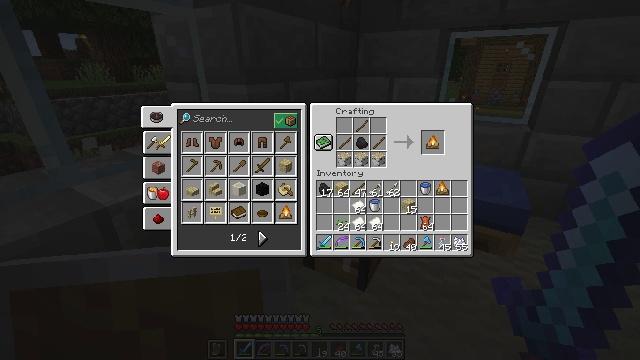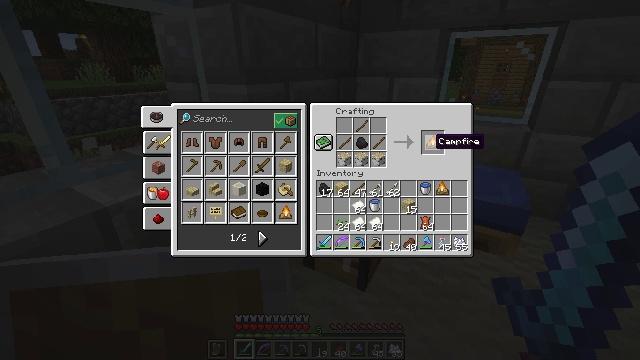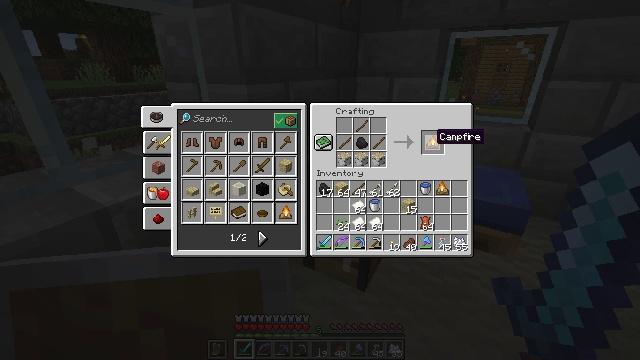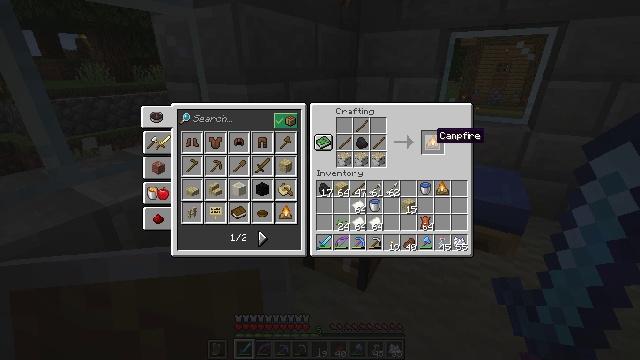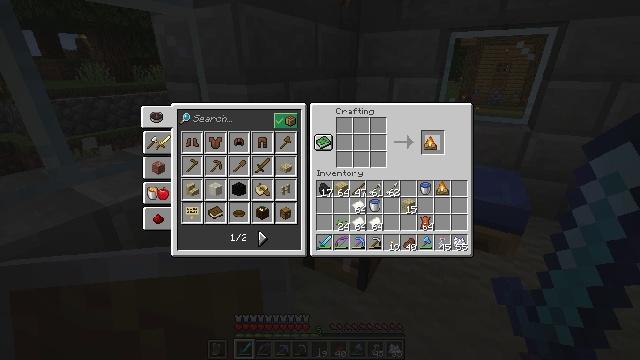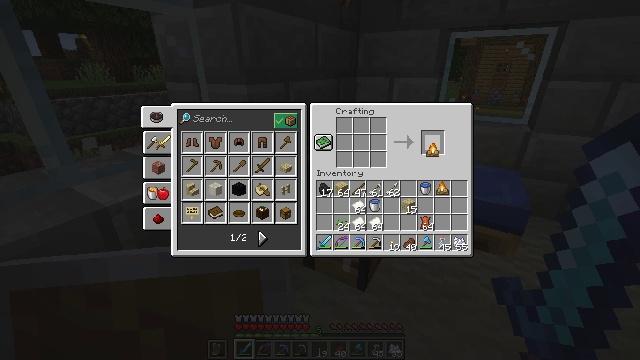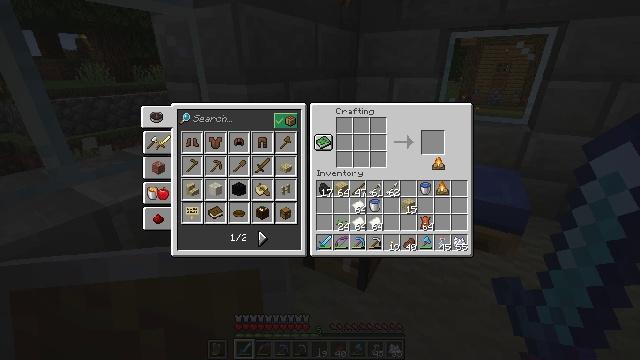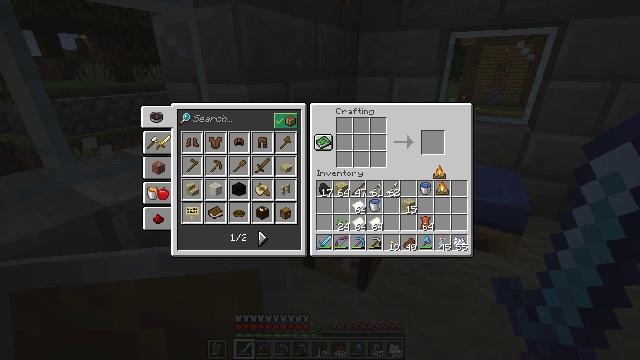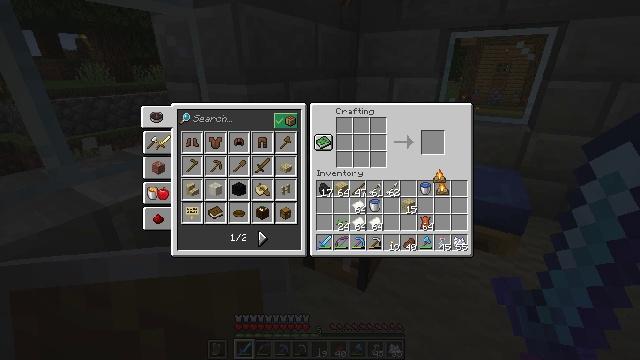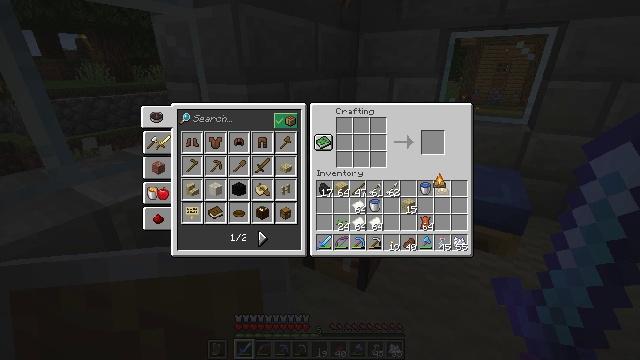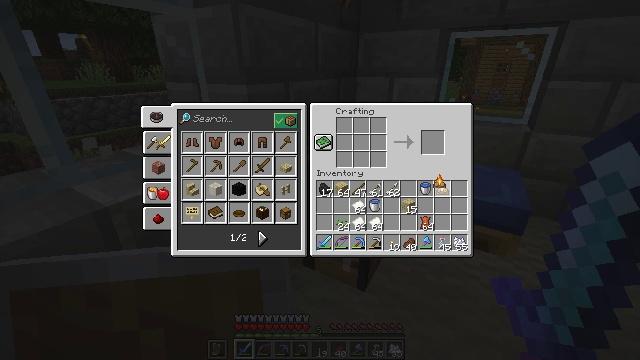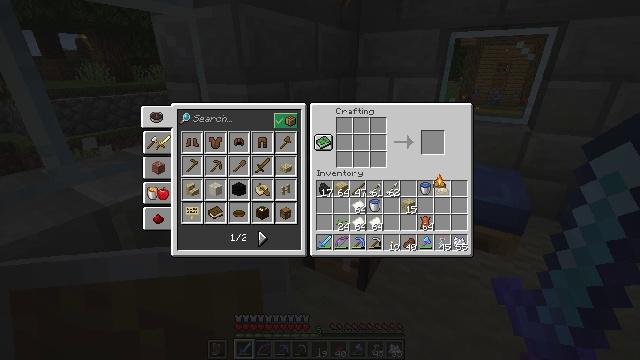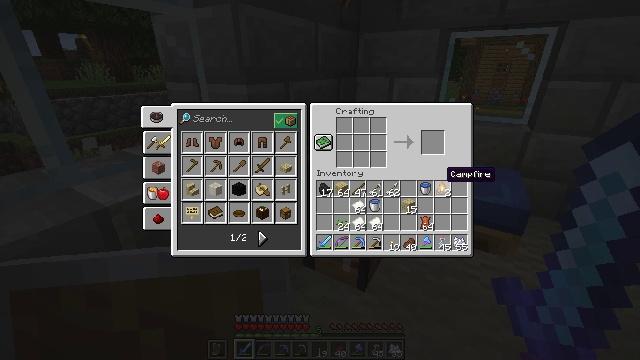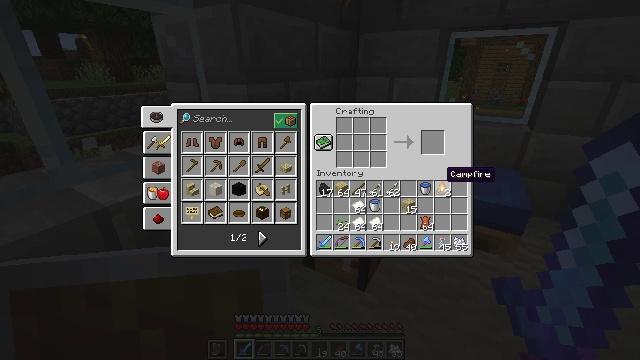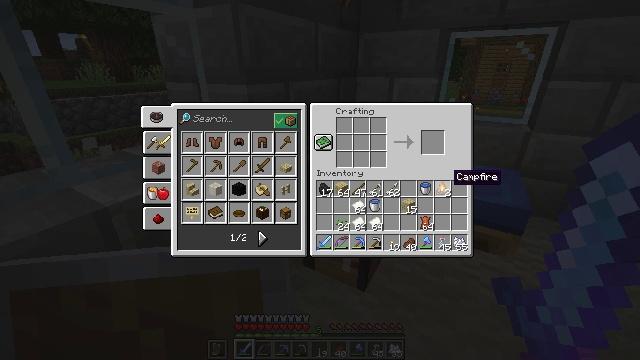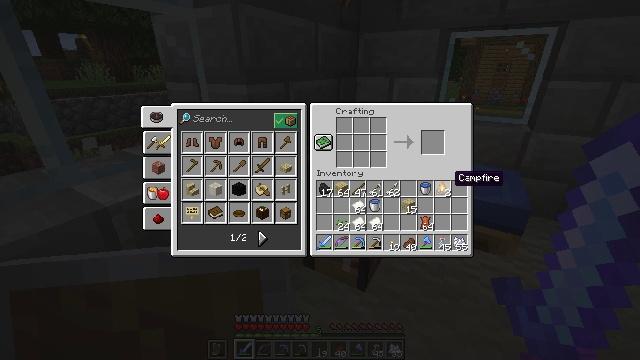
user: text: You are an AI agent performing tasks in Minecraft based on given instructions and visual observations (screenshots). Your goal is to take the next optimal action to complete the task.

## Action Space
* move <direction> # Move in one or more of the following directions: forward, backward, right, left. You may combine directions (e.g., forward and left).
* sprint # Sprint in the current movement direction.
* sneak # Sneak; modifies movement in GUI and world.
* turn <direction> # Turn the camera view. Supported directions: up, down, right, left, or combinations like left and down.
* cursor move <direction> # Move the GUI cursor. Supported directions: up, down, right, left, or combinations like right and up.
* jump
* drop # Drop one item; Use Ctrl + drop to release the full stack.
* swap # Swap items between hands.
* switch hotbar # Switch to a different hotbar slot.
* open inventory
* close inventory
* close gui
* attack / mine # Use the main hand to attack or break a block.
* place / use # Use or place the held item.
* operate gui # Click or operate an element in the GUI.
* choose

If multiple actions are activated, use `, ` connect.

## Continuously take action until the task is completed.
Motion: motion action
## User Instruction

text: Open the crafting table and craft the campfire.
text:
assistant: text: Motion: no_op
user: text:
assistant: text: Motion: no_op
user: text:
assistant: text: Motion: no_op
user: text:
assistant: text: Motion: operate gui
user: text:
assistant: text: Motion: no_op
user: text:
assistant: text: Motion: cursor move down
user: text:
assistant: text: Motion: cursor move down
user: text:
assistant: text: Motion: no_op
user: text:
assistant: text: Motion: no_op
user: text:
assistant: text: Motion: operate gui
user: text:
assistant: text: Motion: operate gui
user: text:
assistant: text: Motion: no_op
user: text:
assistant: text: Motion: no_op
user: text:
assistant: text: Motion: cursor move right
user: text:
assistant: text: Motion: no_op
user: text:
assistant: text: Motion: no_op
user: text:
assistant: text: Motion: cursor move right
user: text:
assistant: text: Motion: no_op
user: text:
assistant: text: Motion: no_op
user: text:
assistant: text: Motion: no_op
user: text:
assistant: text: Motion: close gui
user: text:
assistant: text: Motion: turn right and down
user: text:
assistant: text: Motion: turn right and down
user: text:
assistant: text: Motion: turn right and up
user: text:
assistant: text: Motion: turn right and up
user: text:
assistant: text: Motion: move forward, turn right
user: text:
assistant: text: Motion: move forward, turn right
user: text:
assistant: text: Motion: move forward, turn right and up
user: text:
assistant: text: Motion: move forward, turn up
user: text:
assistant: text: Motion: use / place